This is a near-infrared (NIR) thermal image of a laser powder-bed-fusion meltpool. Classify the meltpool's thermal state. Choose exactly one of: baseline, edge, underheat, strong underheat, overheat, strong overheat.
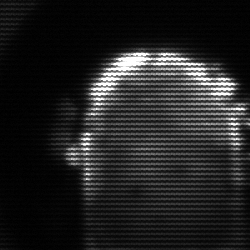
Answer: baseline